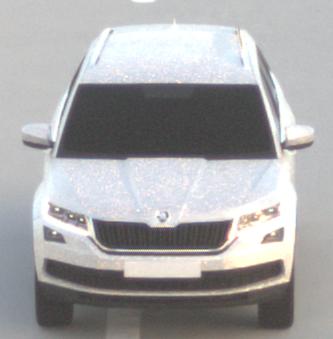
Make: Skoda
Model: Kodiaq 1.4 TSI
Detailed model: Kodiaq
Model produced from: 2017/03
Model produced until: 2018/05
Doors: 5
Color: white
Road condition: dry road
Daytime: sunrise or sunset
Contrast: low contrast